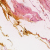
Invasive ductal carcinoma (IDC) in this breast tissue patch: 0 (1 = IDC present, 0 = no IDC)